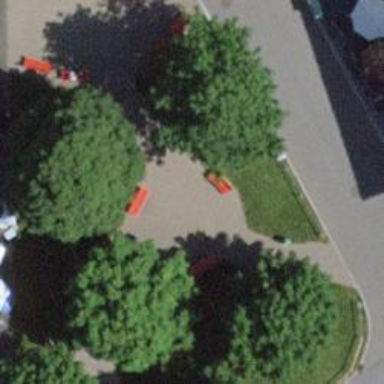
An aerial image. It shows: Bench.